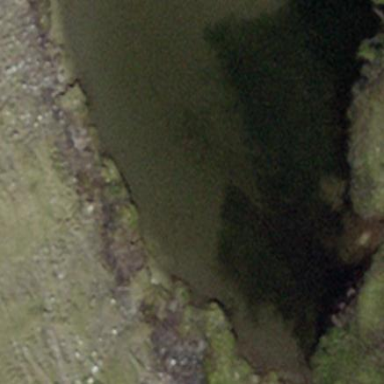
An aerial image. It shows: Lake with natural water.